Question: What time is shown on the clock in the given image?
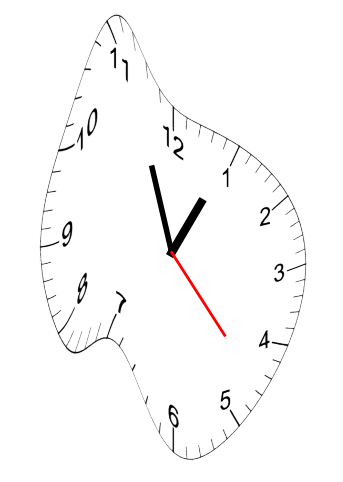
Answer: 12:56:23